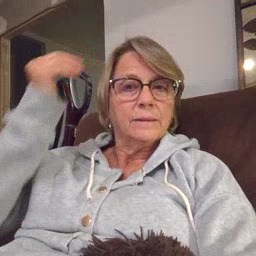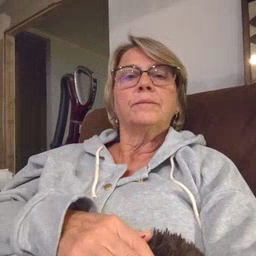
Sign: head